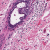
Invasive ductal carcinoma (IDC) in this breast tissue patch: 0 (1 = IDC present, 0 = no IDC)